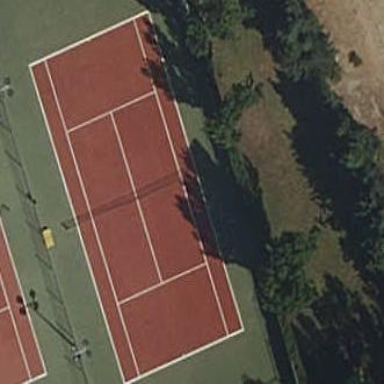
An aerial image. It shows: Tennis court on pitch.